Interaction volume radius: 10 \u00c5
Interaction volume height: 20 \u00c5
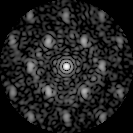
Disorder parameter: 0.5718